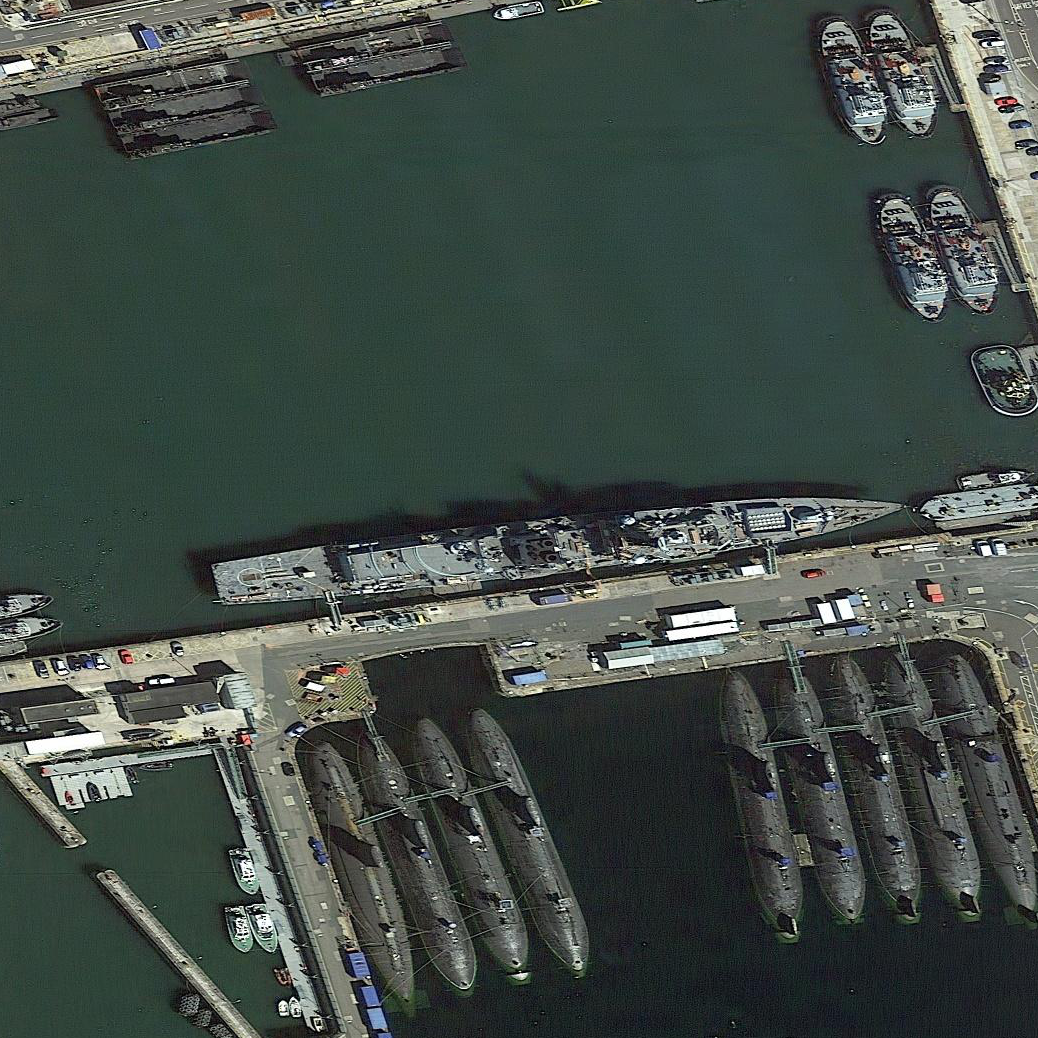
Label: cruiser